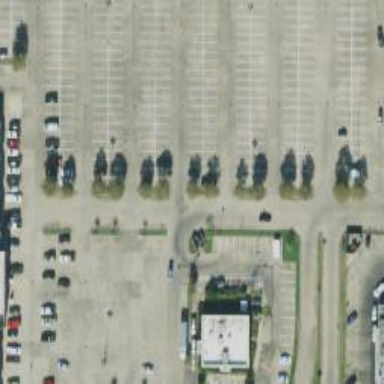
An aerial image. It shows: Parking space.